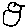
Label: bird